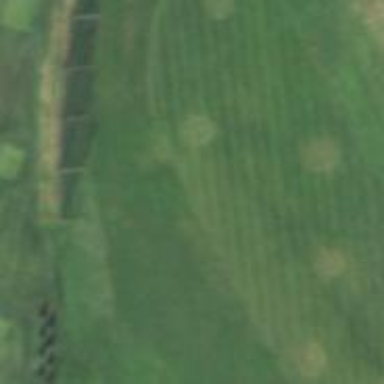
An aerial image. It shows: Grassy area designated as golf fairway.